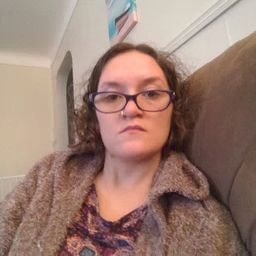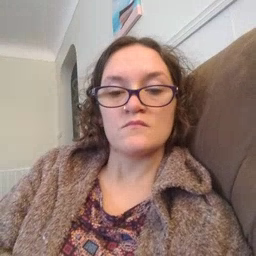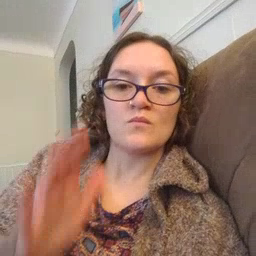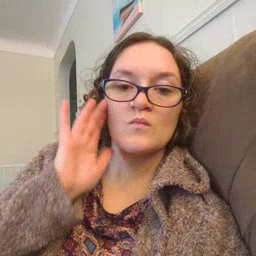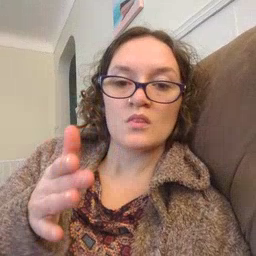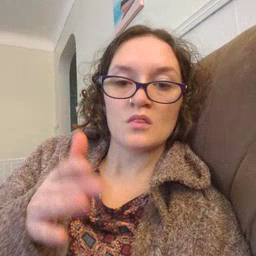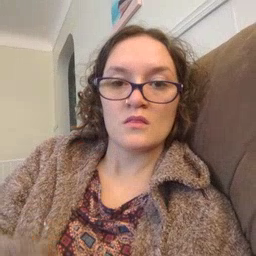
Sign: will